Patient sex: M
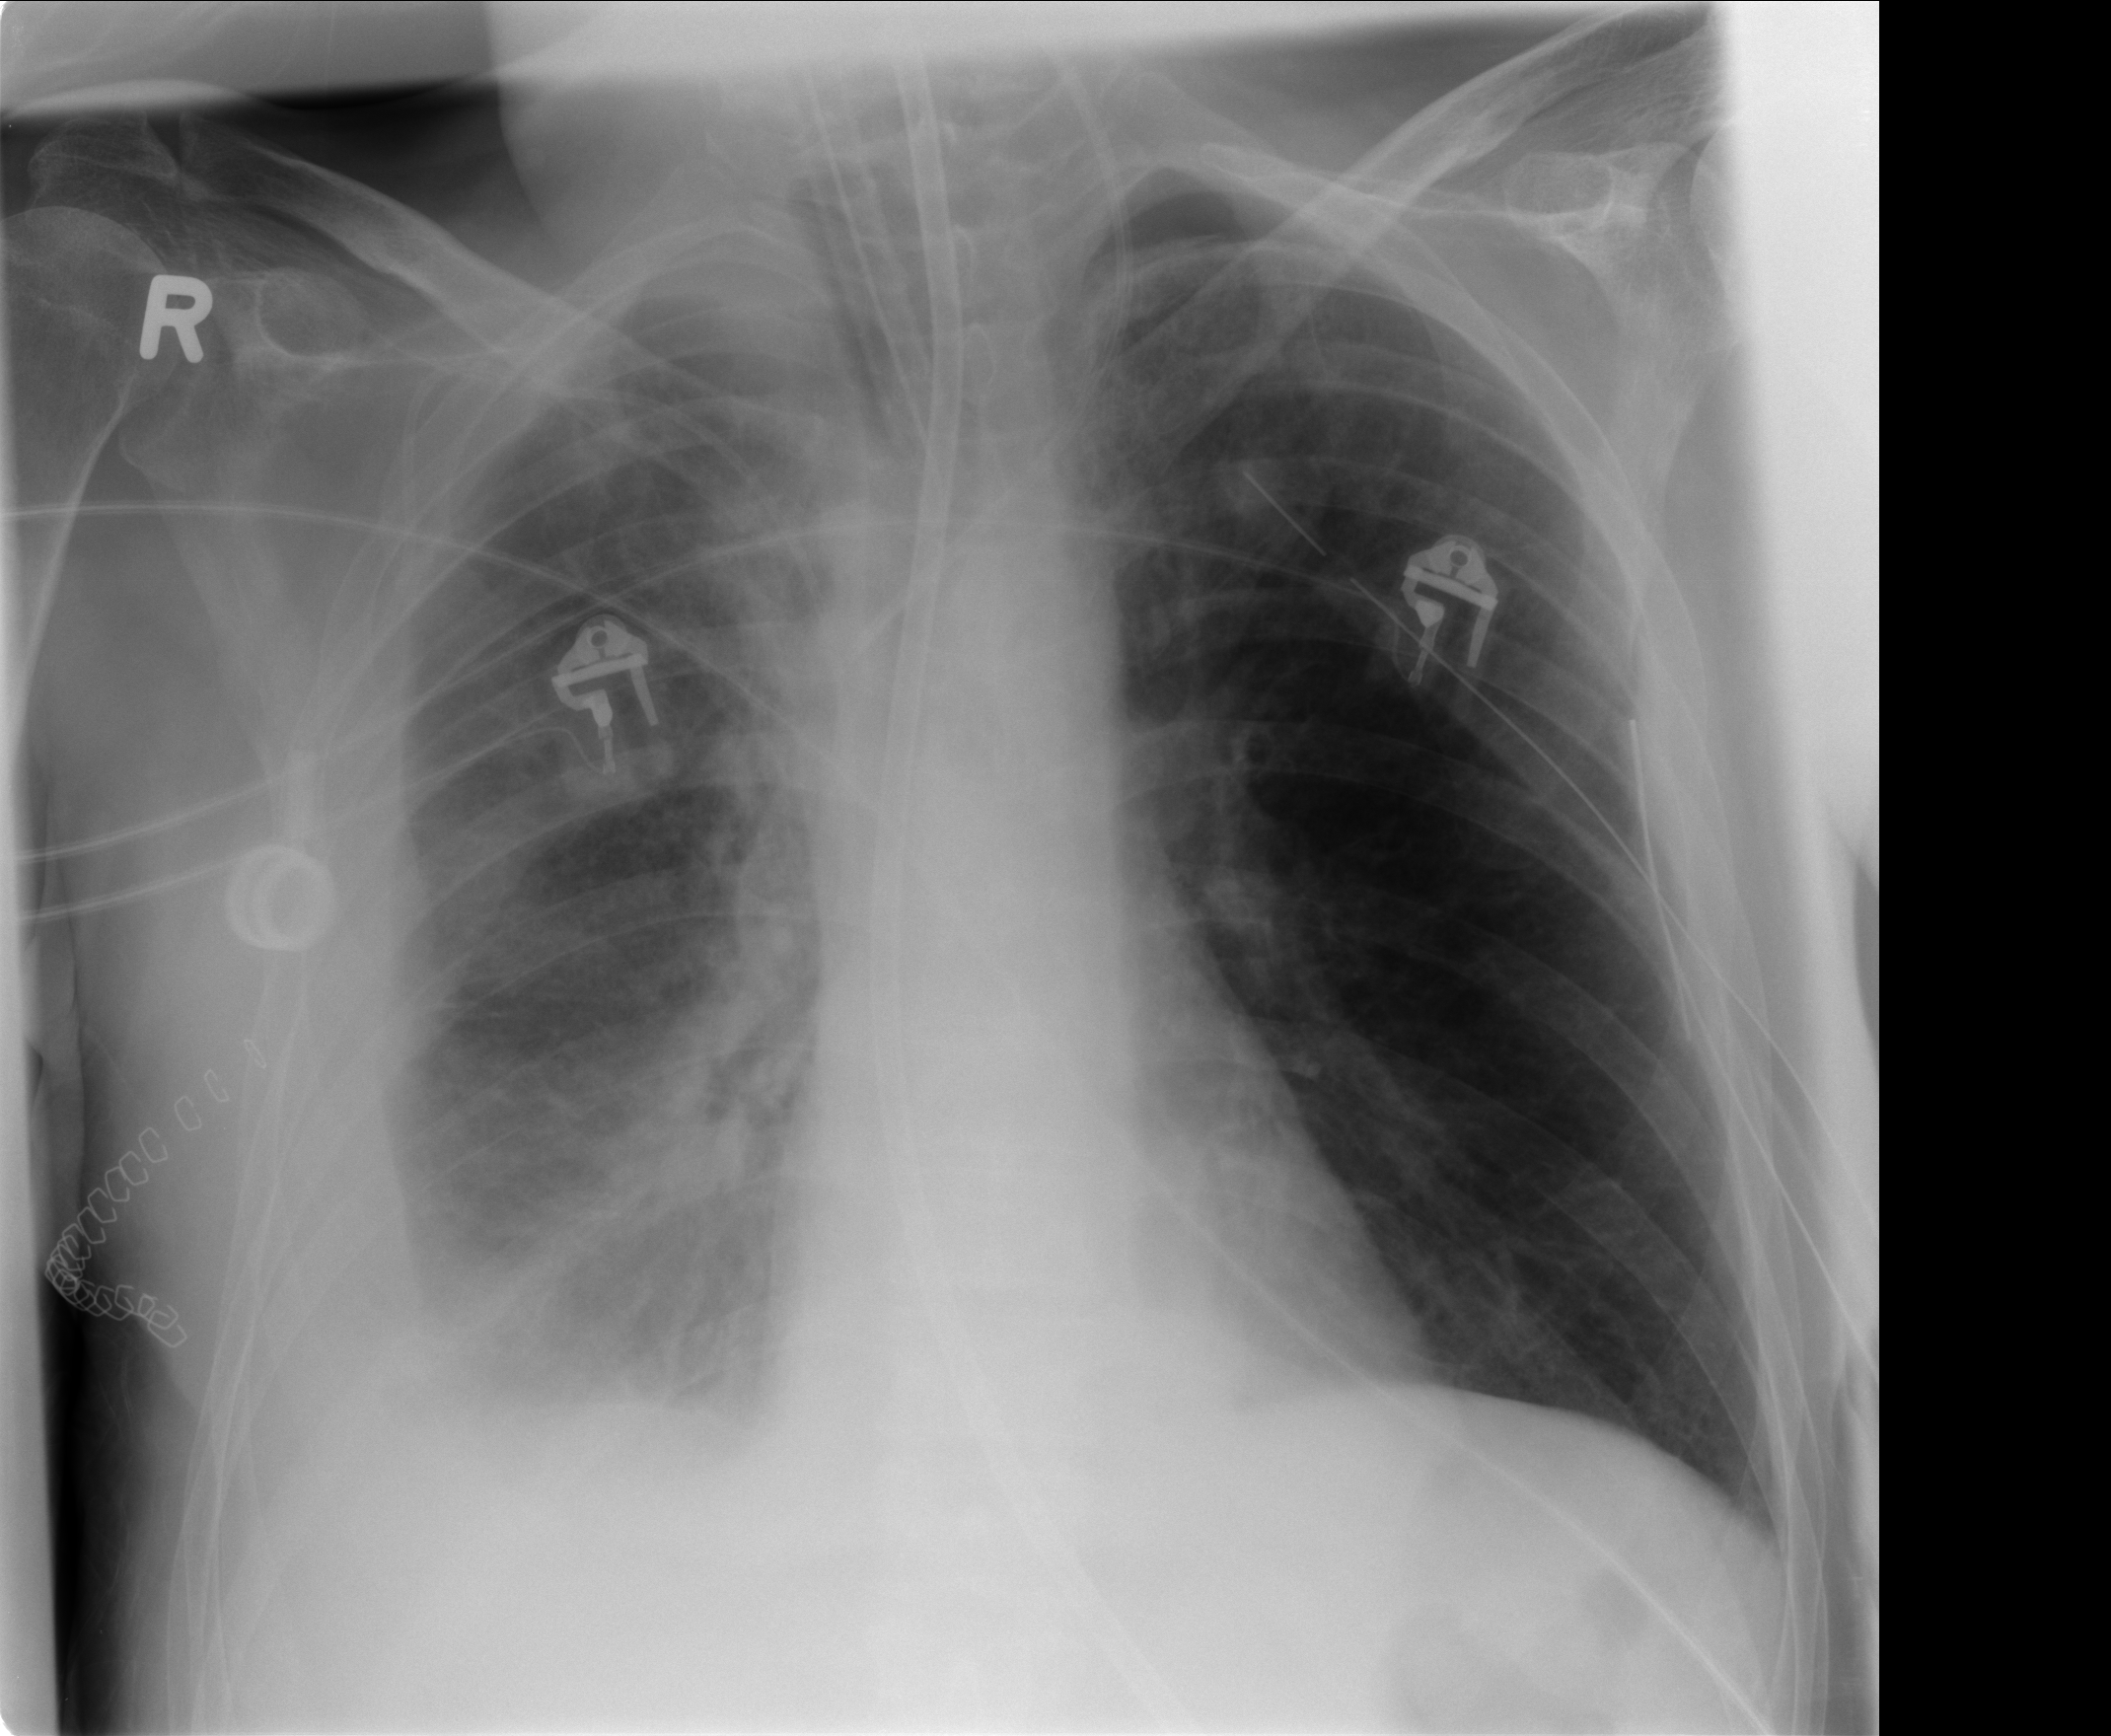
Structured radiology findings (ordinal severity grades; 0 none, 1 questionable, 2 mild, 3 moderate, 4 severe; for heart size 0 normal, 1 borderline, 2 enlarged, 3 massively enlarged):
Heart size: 0
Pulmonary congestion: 2
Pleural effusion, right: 3
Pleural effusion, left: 0
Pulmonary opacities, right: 1
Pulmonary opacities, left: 0
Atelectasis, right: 2
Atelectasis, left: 2